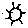
Label: sun